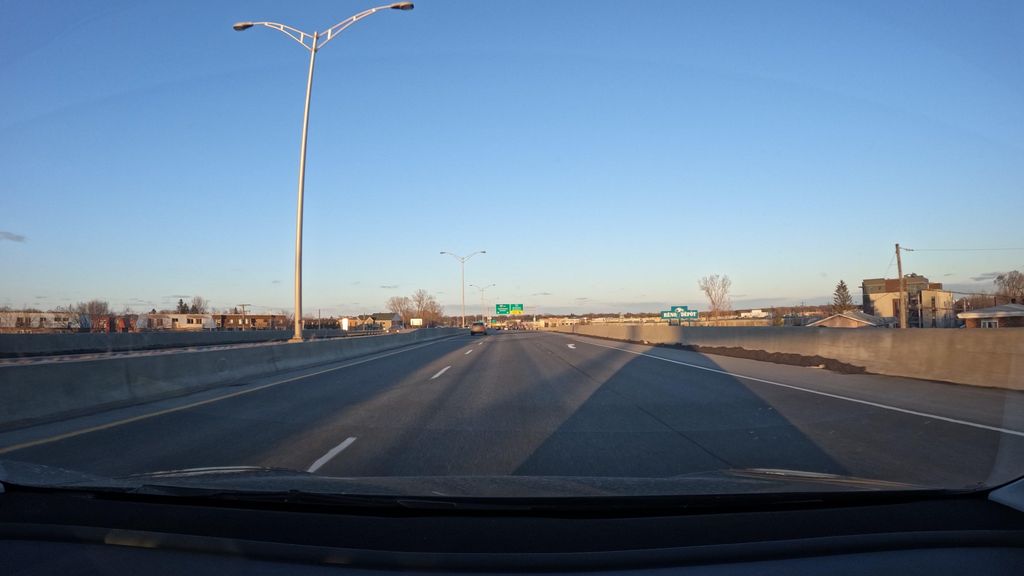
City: montreal